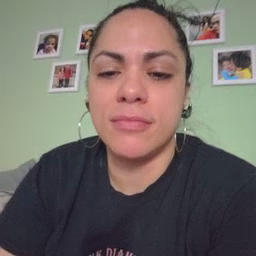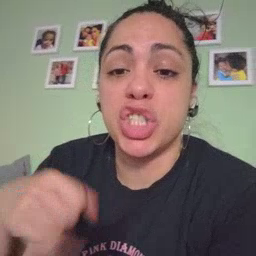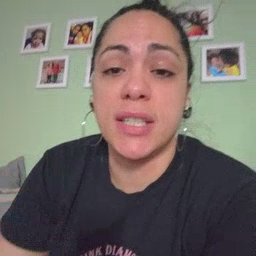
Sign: jeans